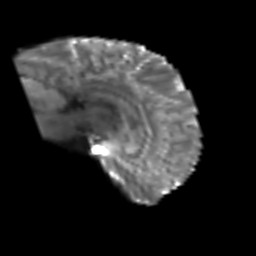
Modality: T2w
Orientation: sagittal
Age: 50
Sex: male
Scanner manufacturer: siemens
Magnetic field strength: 3 T
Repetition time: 6.1 s
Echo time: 0.101 s